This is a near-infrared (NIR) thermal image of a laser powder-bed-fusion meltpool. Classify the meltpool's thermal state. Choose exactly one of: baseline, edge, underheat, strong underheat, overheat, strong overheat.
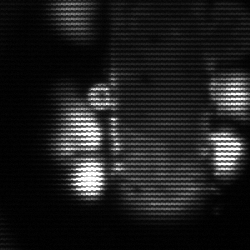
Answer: strong underheat